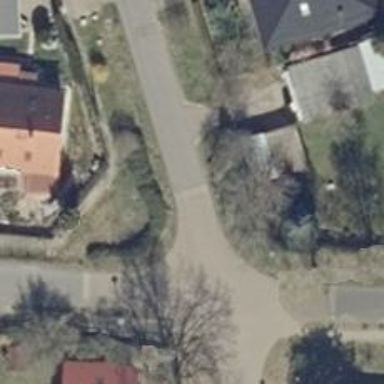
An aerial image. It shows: Table-style traffic calming feature.